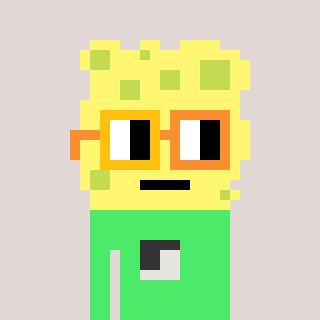
a pixel art character with square yellow and orange glasses, a sponge-shaped head and a teal-colored body on a warm background